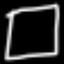
Label: square